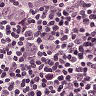
Metastatic tissue present: yes